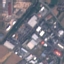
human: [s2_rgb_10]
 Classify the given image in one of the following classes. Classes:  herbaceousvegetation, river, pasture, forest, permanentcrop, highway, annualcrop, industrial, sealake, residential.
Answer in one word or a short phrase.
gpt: Industrial